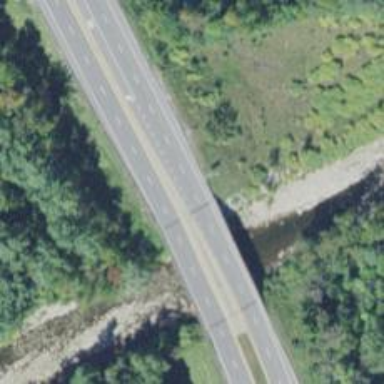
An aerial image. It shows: Asphalt bridge over expressway trunk road.